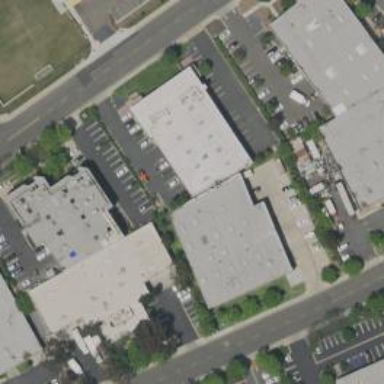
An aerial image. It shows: Commercial building.